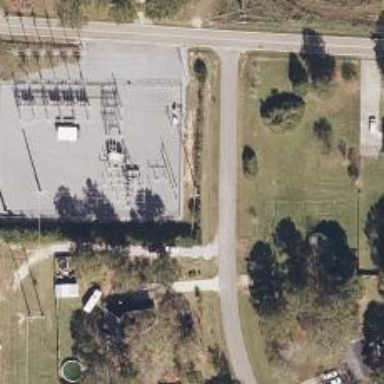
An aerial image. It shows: Power pole.